二年级 · 算术
看图列式计算。

$\square \times \square=\square$ (个) $\square \div \square=\square$ (个) $\square \div \square$ (盘)
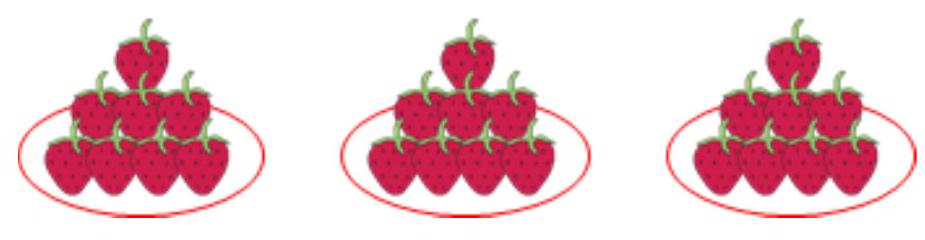
答案: $8 \times 3=24$ (个) $; 24 \div 3=8$ (个)； $24 \div 8=3$ (盘)

【详解】略